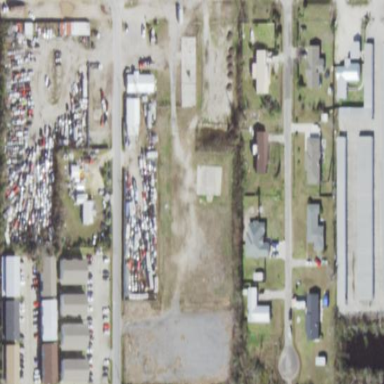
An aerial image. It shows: Industrial area designated as scrap yard.